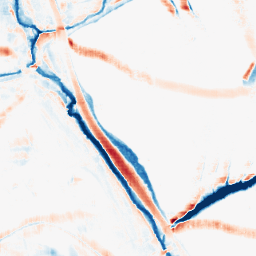
Category: morphological
Decomposition family: morphological_square
Decomposition parameters: operation: average
size: 15
Upsampling method: sinc_blackman
Upsampling parameters: scale: 4
kernel_size: 8
Upsampling scale: 4